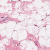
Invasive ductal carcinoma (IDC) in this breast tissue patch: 0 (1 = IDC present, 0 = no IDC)